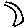
Label: moon